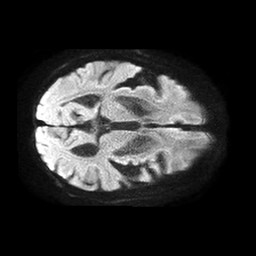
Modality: TRACE
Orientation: axial
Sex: female
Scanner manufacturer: philips
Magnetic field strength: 1.5 T
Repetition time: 4.6 s
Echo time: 0.08517 s